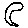
Label: moon